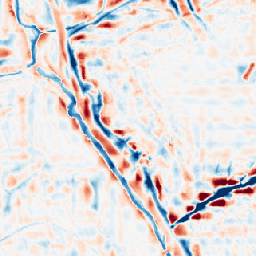
Category: wavelet
Decomposition family: wavelet_reverse_biorthogonal
Decomposition parameters: wavelet: rbio1.3
level: 4
Upsampling method: area
Upsampling parameters: scale: 8
Upsampling scale: 8